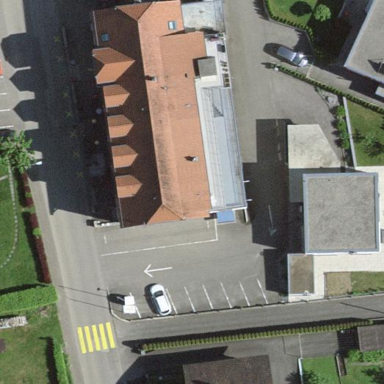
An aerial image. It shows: Half-hipped roof building.